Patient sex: M
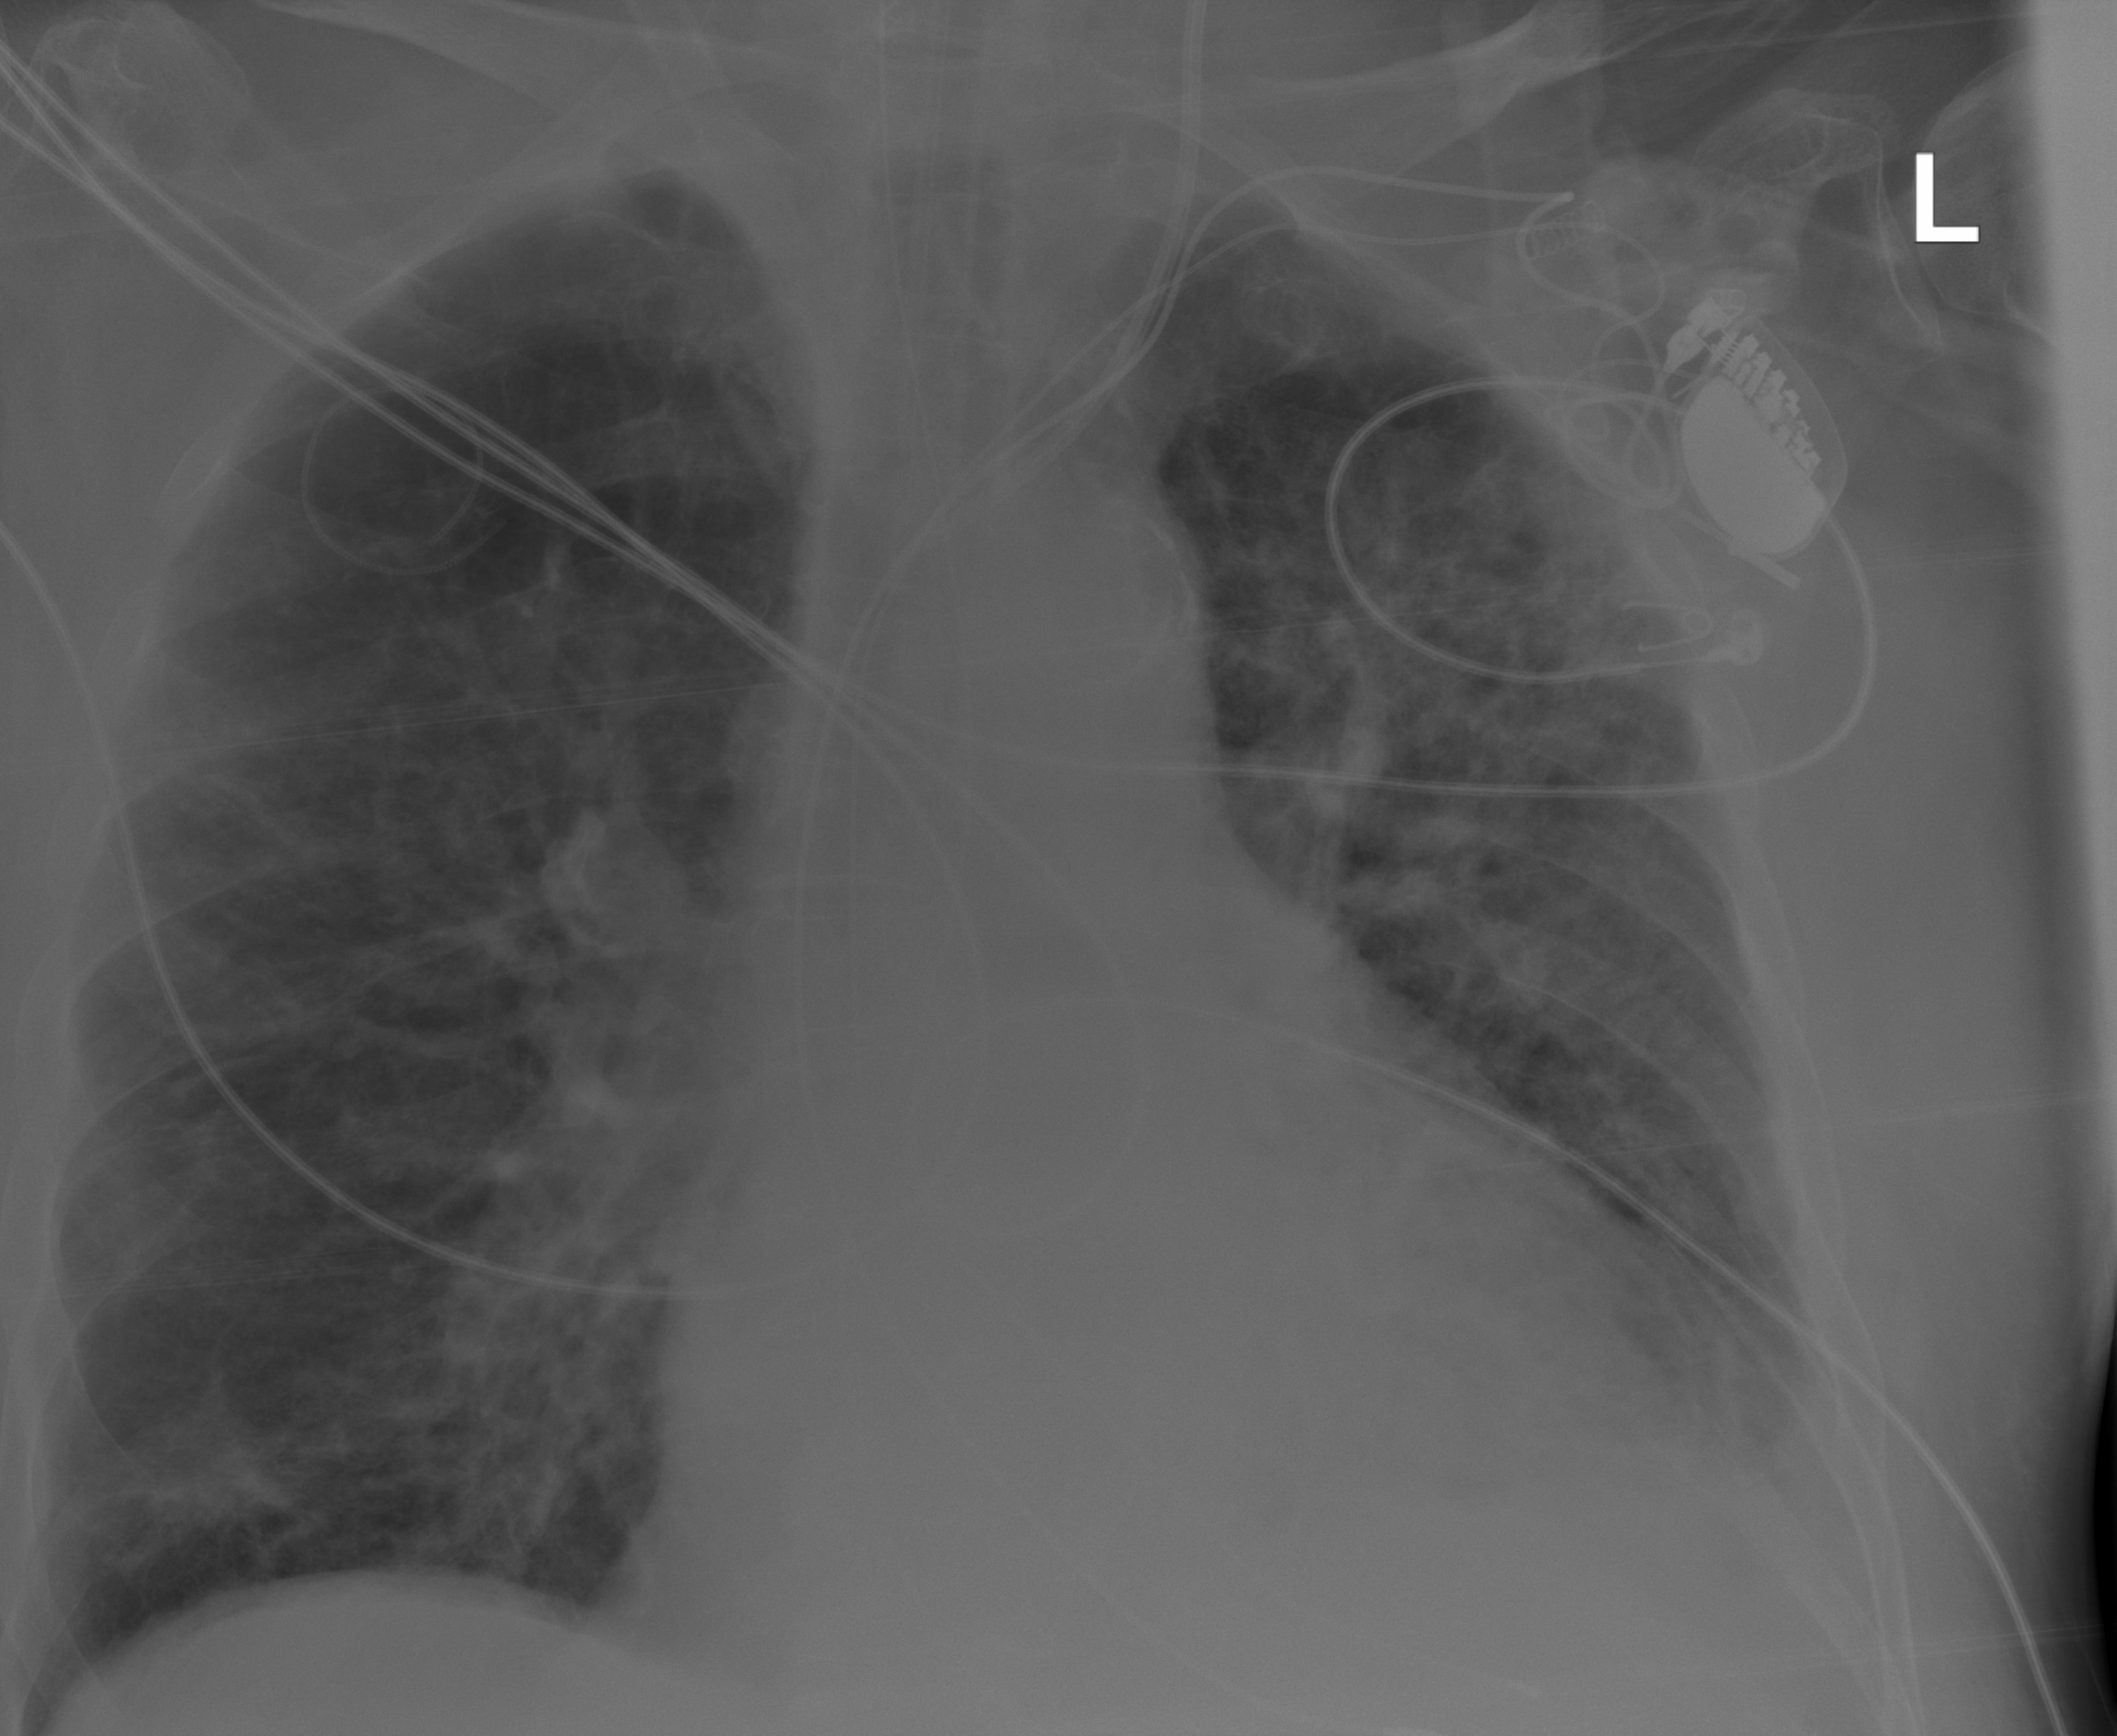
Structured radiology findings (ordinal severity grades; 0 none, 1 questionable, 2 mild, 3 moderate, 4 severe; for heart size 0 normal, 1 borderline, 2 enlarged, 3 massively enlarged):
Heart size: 2
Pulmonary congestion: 2
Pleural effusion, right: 0
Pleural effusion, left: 2
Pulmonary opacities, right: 2
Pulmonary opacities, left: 3
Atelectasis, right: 2
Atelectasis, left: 3